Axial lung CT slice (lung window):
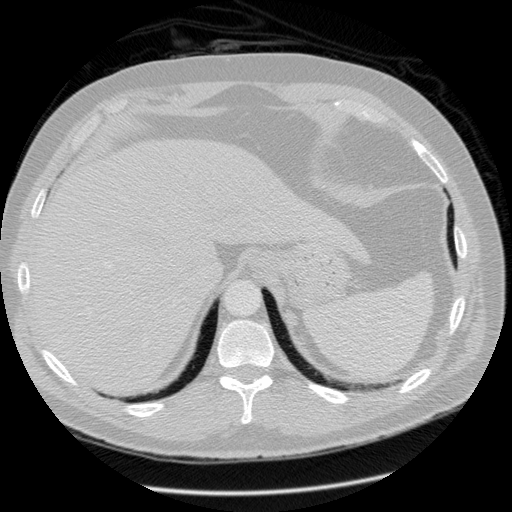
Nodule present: no